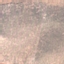
Land use / land cover class: PermanentCrop